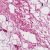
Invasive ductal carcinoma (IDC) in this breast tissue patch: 0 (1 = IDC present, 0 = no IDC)